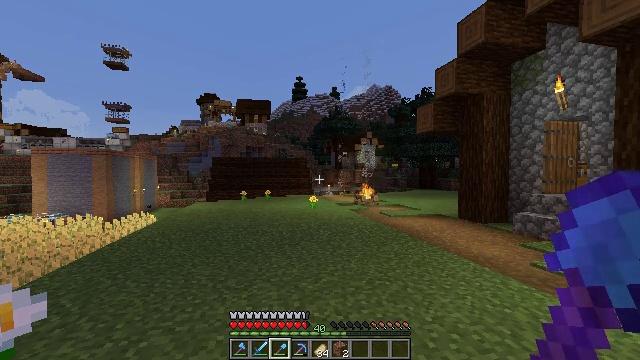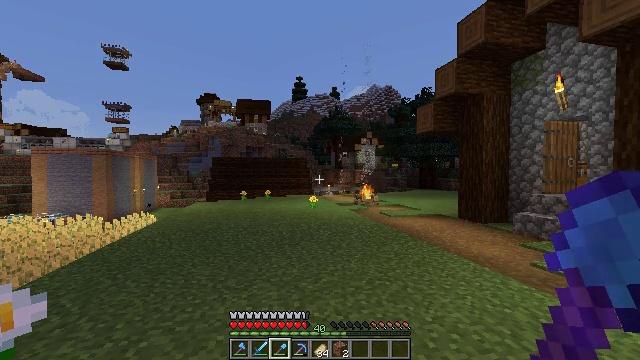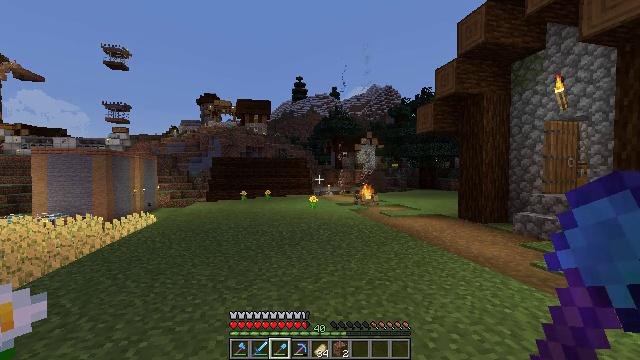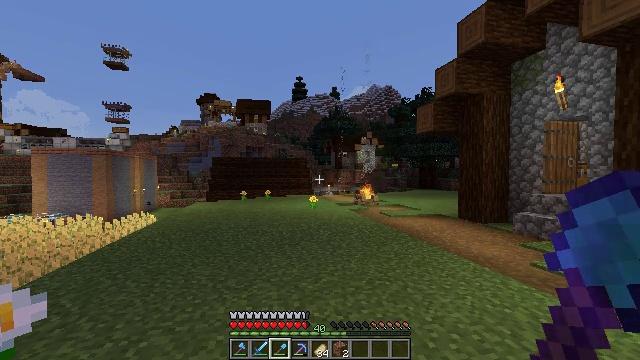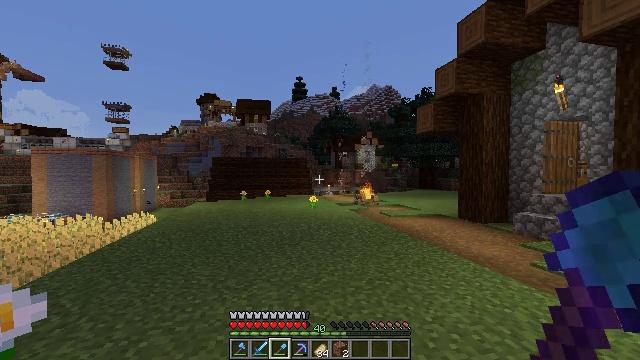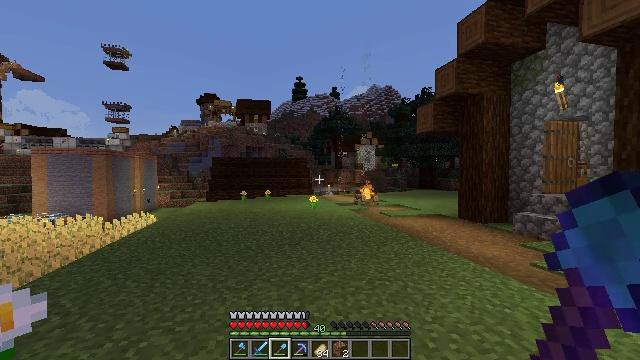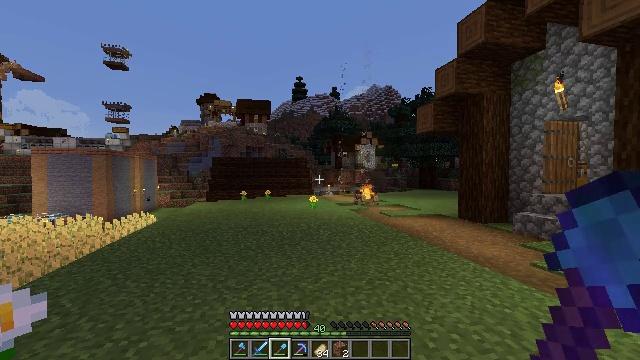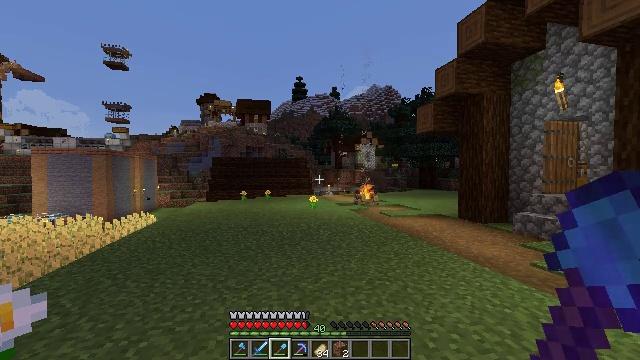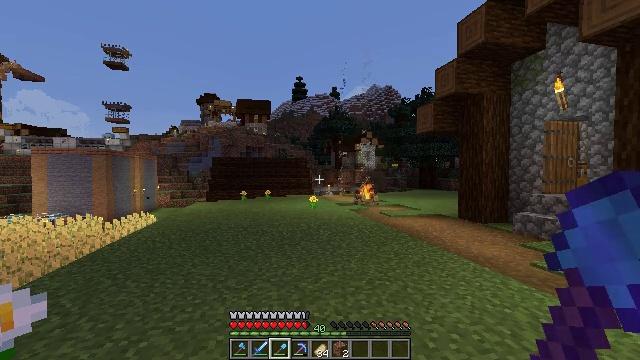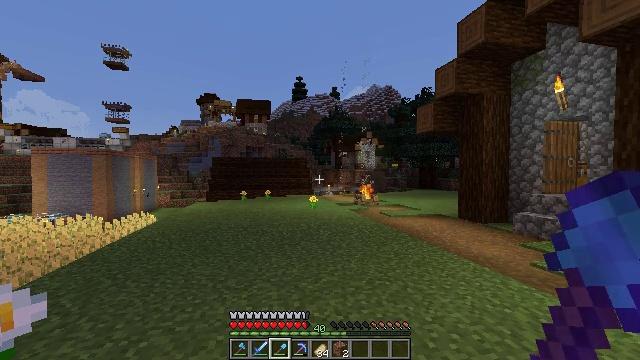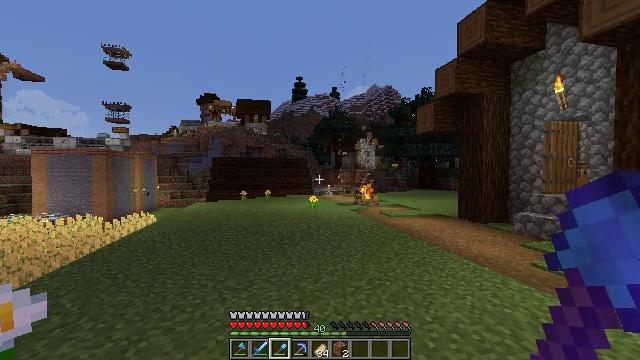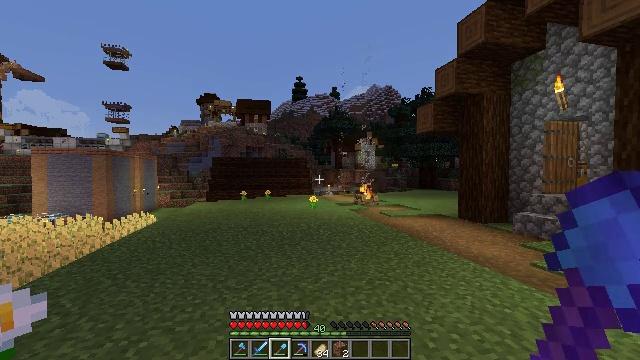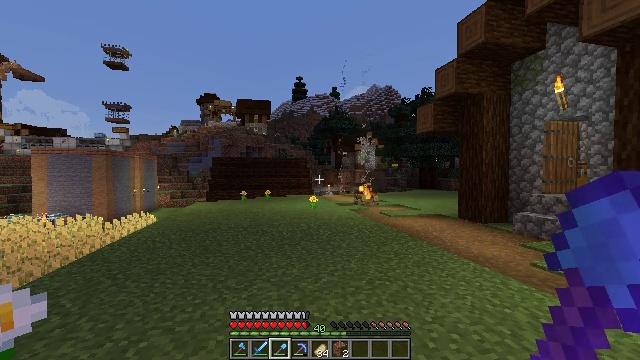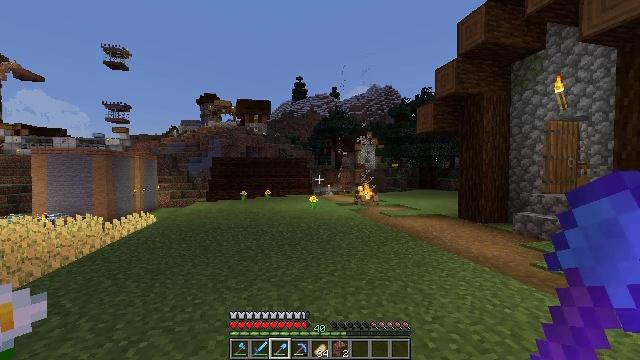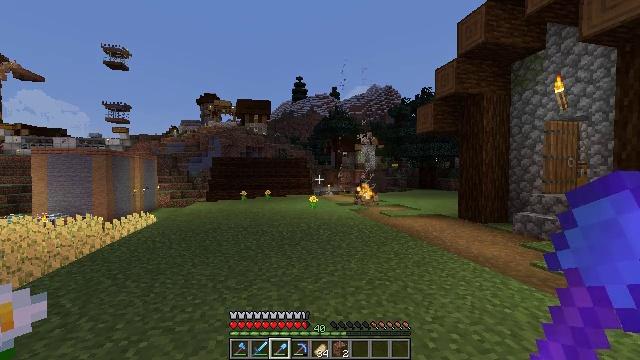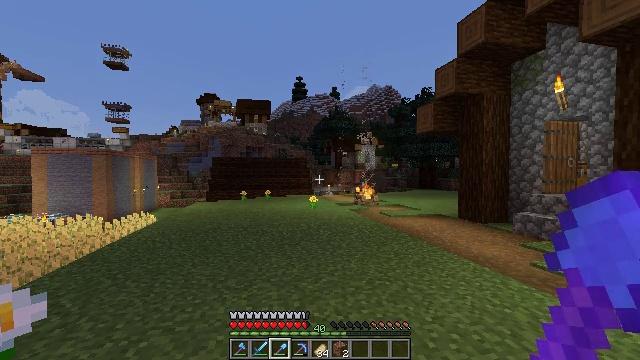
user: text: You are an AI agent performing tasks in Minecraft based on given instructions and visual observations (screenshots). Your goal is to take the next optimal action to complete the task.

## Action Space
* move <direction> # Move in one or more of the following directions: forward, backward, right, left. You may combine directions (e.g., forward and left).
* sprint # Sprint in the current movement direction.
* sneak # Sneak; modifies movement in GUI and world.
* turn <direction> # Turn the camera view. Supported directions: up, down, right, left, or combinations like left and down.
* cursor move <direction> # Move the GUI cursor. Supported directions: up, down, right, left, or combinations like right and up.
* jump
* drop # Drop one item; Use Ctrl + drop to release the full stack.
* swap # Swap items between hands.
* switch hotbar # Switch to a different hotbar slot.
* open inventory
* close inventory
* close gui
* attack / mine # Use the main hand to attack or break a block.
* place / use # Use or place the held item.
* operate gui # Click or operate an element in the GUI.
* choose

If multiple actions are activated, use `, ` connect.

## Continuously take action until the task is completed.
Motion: motion action
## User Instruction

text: Destroy the wheat to collect it.
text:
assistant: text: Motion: no_op
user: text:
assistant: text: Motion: no_op
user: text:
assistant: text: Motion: no_op
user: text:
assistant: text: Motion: no_op
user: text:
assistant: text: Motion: no_op
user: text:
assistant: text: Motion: no_op
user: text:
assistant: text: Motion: no_op
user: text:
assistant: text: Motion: no_op
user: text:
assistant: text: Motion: no_op
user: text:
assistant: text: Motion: no_op
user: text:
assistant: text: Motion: no_op
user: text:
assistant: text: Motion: no_op
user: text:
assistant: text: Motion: no_op
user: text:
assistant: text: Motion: no_op
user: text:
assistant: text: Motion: no_op
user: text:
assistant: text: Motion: no_op
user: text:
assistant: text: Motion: no_op
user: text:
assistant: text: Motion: no_op
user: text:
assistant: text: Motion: no_op
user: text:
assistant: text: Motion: no_op
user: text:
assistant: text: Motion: no_op
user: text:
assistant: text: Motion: no_op
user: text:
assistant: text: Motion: no_op
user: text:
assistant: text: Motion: no_op
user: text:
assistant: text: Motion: no_op
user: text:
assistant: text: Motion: no_op
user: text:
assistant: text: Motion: no_op
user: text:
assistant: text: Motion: no_op
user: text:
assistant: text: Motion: no_op
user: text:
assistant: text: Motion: no_op